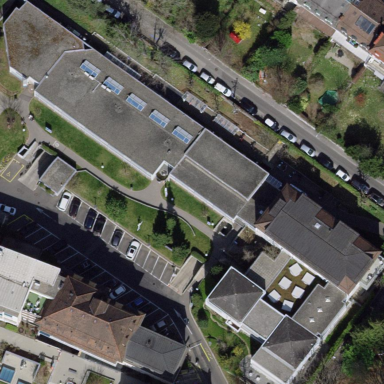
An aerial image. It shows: School building.